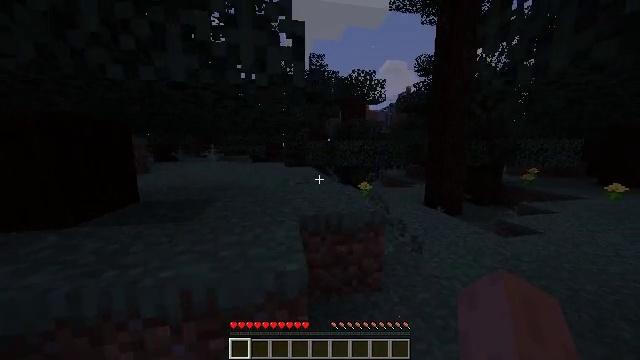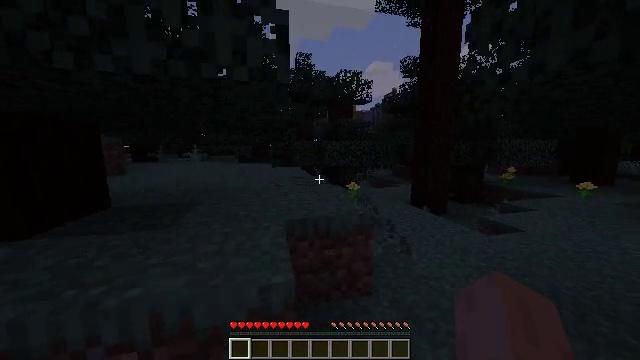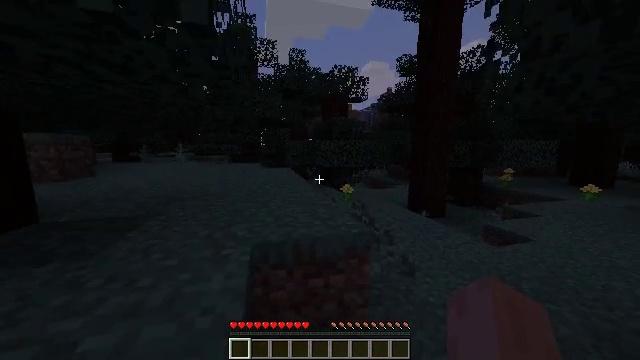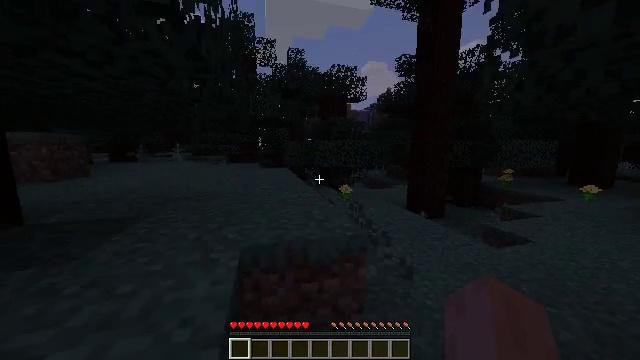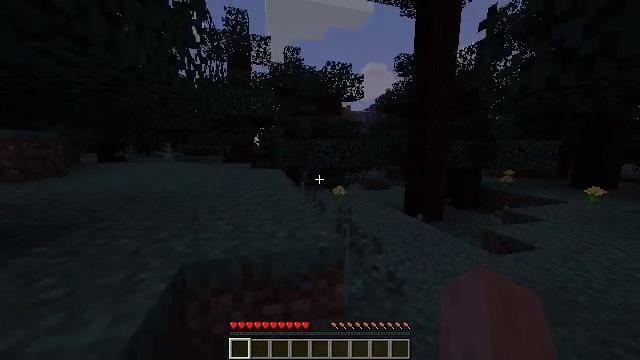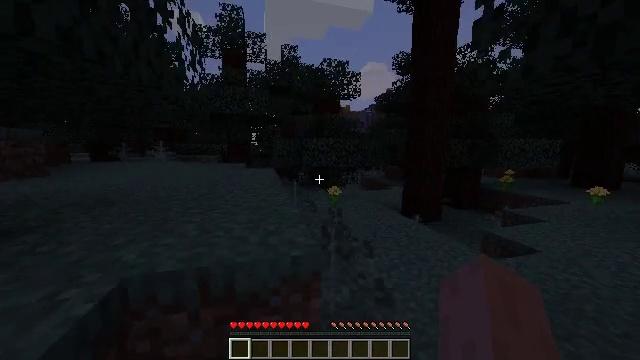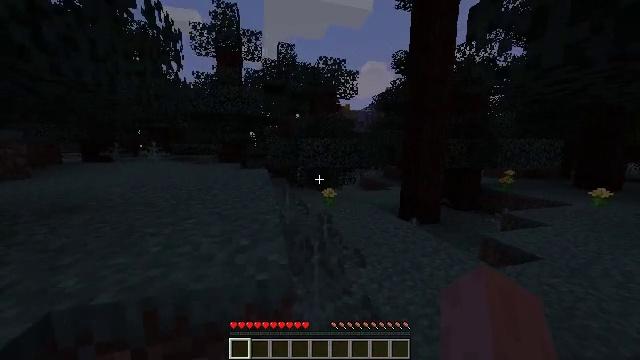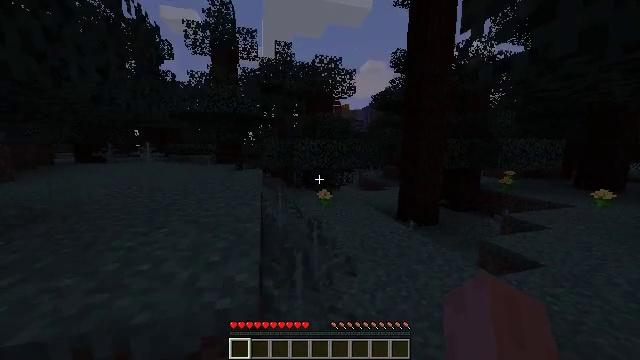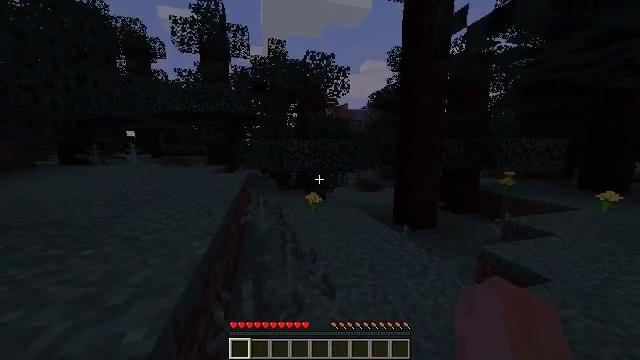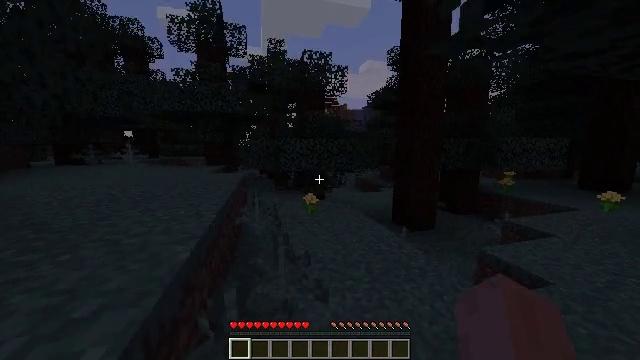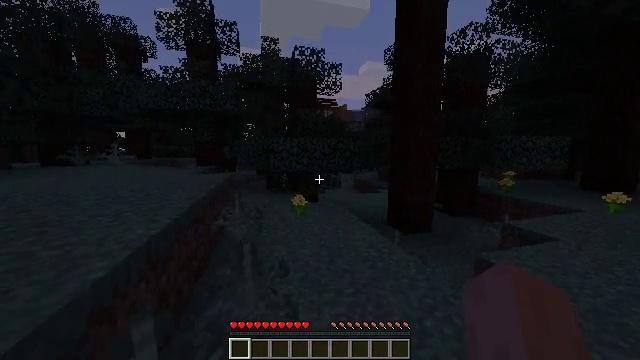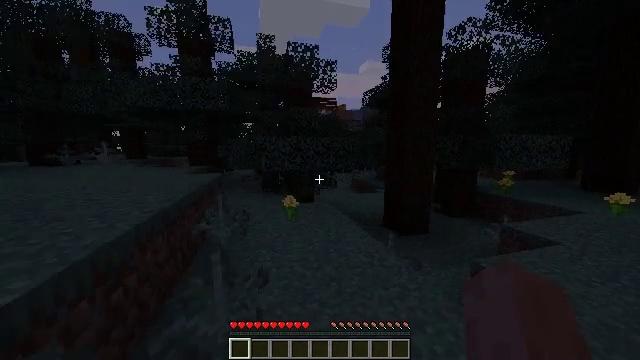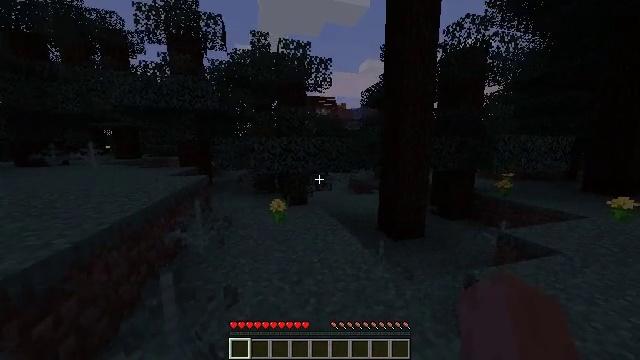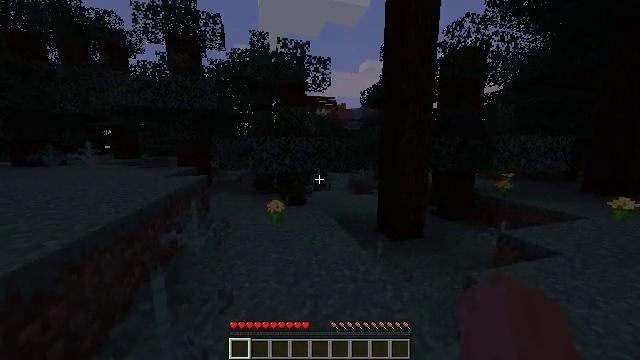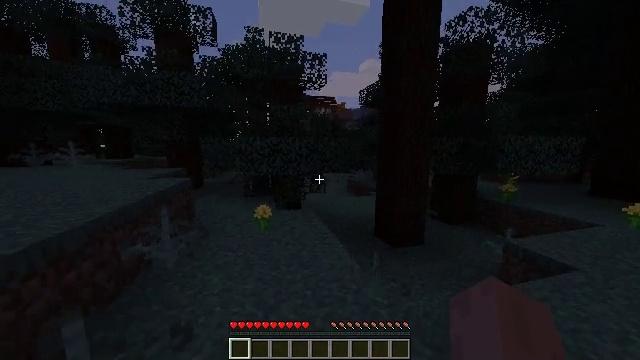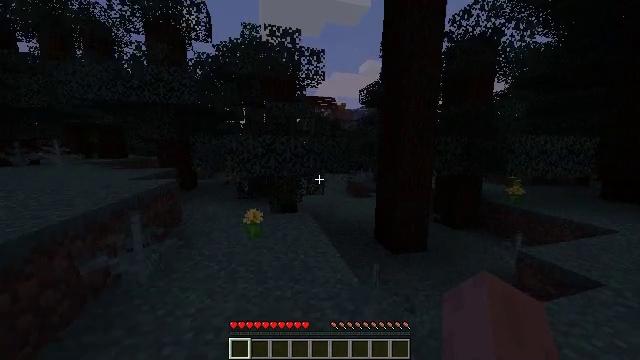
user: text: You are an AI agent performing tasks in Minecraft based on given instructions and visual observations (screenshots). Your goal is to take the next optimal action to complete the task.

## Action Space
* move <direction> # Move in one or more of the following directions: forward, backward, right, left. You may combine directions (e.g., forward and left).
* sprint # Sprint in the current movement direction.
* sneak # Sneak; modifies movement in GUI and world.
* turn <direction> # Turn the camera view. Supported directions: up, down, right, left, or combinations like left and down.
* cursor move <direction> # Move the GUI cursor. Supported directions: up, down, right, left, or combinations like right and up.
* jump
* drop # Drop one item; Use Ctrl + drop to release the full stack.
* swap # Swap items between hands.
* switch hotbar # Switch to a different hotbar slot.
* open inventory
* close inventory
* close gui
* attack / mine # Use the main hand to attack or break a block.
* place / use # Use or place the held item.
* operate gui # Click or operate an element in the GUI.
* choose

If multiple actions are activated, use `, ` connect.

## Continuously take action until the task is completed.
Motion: motion action
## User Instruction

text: Collect the lit jack o'lantern.
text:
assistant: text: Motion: move forward, sprint, turn right
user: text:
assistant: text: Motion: move forward and move right, sprint, turn right
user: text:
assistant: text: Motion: move forward and move right, sprint
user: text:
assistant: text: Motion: move forward and move right, sprint
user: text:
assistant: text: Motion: move forward and move right, sprint
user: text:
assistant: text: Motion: move forward and move right, sprint
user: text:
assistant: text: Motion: move forward and move right, sprint
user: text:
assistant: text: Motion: move forward and move right, sprint
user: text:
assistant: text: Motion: move forward and move right, sprint
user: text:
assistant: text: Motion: move forward and move right, sprint
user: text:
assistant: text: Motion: move forward and move right, sprint
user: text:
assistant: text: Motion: move forward and move right, sprint
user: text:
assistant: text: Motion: move forward, sprint
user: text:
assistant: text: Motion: move forward, sprint
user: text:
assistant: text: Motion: move forward, sprint
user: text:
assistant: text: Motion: move forward, sprint
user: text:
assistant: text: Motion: move forward, sprint
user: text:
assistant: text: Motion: move forward, sprint
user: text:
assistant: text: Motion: move forward, sprint
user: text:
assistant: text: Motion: move forward, sprint
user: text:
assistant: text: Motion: move forward, sprint
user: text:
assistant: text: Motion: move forward, sprint, turn down
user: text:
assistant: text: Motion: move forward, sprint
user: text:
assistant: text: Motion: move forward, sprint
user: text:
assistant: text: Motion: move forward, sprint
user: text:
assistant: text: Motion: move forward, sprint
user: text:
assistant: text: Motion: move forward, sprint
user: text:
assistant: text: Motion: move forward, sprint
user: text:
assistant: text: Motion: move forward, sprint
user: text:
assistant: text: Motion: move forward, sprint